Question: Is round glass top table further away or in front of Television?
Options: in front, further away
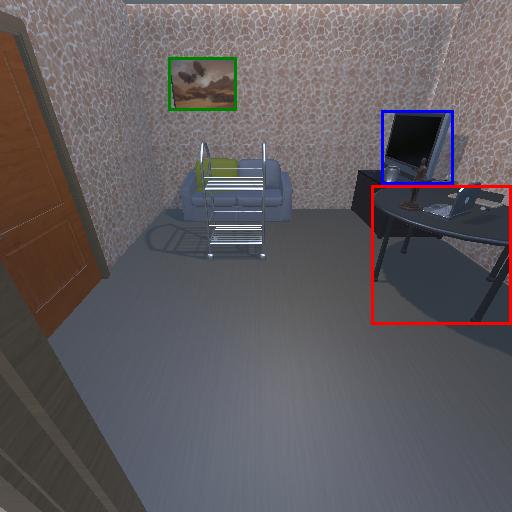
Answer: in front